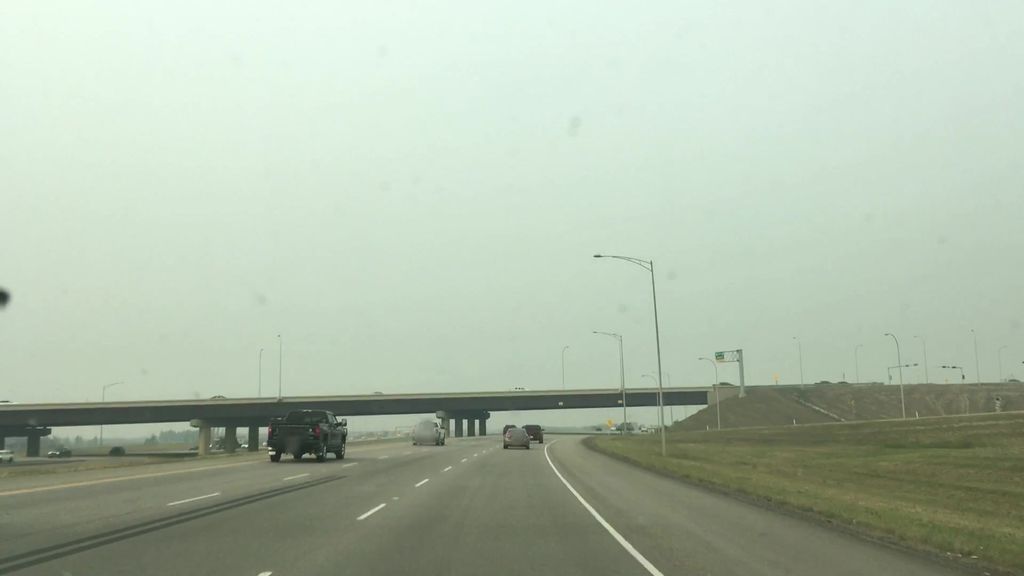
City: edmonton